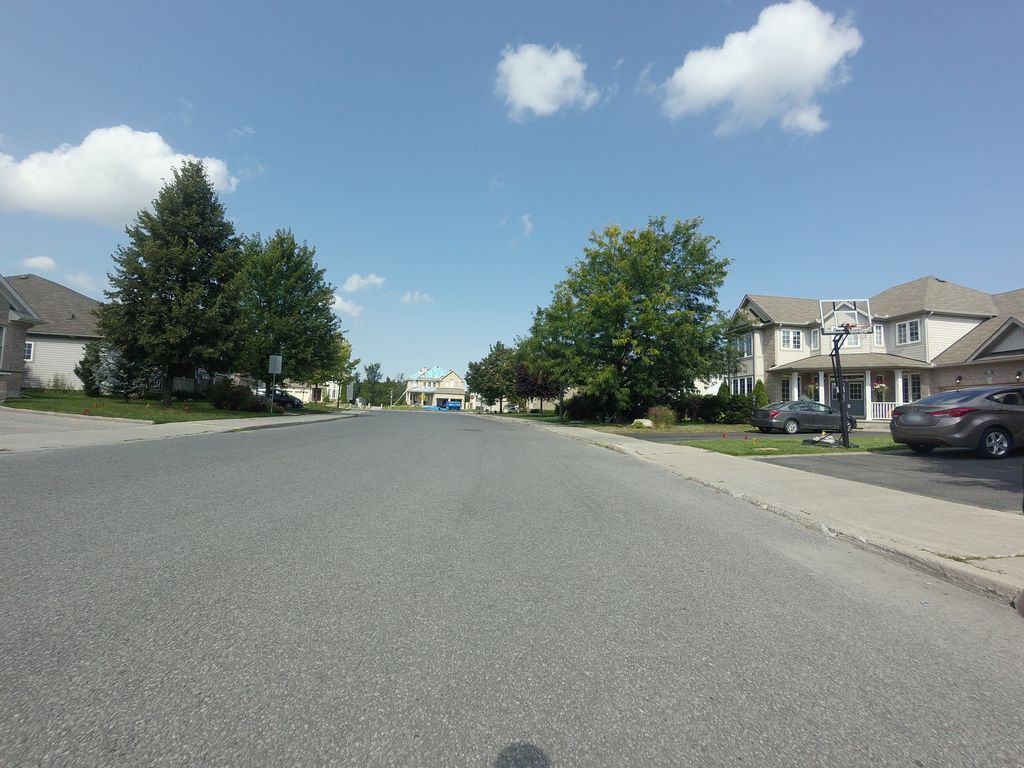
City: ottawa-gatineau